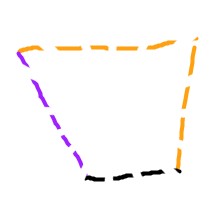
Shape: trapezoid